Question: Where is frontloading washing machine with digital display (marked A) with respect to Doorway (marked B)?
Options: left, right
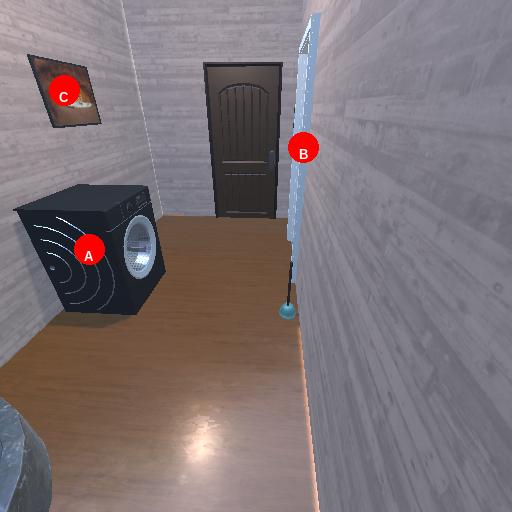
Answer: left